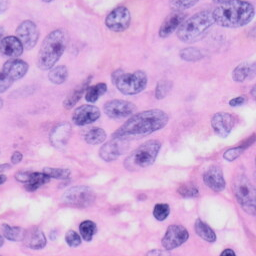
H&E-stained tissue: Skin